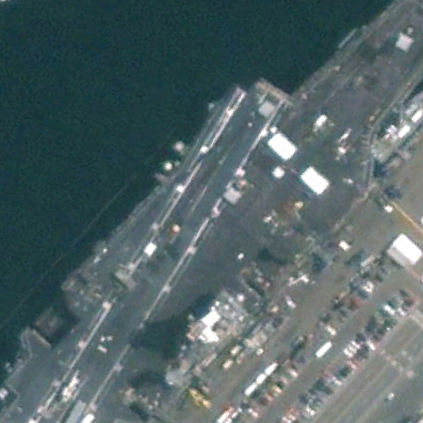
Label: aircraft_carrier